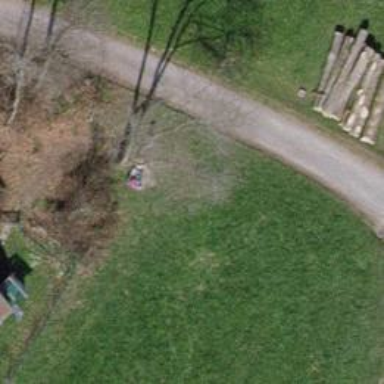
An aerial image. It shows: Brown bench.